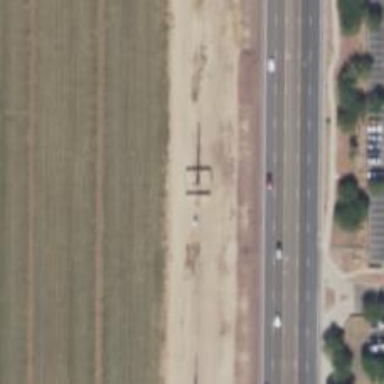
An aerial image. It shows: Power pole.